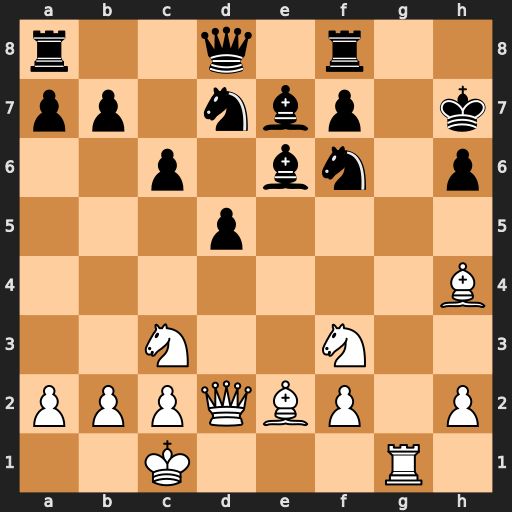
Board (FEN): r2q1r2/pp1nbp1k/2p1bn1p/3p4/7B/2N2N2/PPPQBP1P/2K3R1
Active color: w
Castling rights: -
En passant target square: -
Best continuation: Ng5+ Kh8 Nxe6